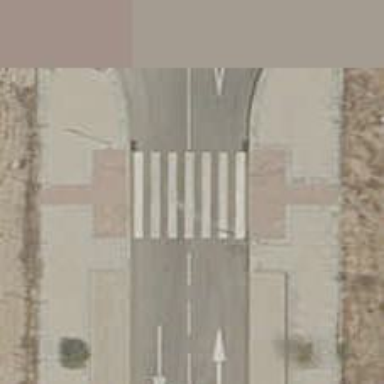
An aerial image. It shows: Uncontrolled zebra crossing on the road.